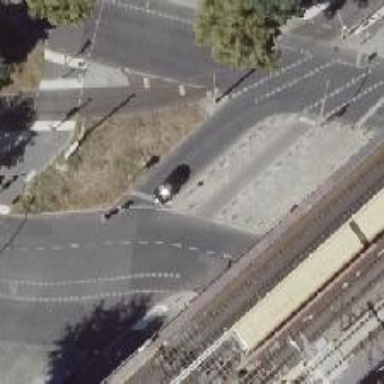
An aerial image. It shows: Residential road with asphalt surface. There is designated lane for cyclists on the left and stopping is not allowed on both sides for parking.